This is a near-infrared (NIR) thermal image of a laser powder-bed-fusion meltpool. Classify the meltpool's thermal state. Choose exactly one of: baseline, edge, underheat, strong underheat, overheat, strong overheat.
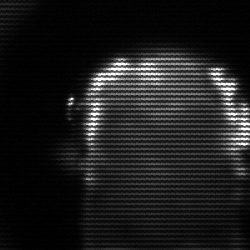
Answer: baseline